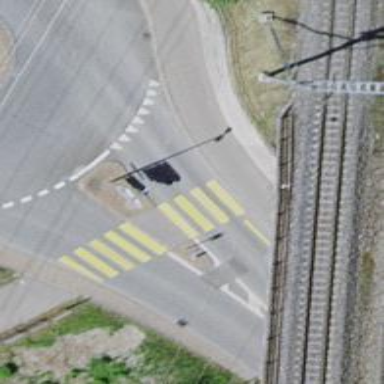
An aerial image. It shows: Marked crossing with zebra stripes on the road.